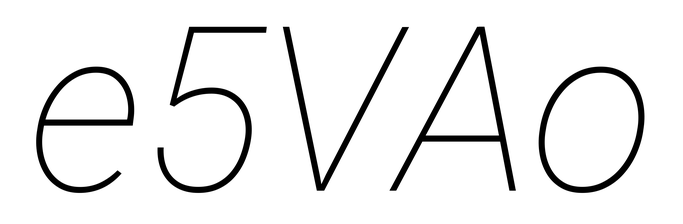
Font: Roboto-Italic_Thin_Italic